Question: I've been trying to get an AVPlayerLayer to play a video that is downloaded off the internet in my app. However, despite all the help online, I can't seem to get it to work. Here's the code:
'''
import UIKit
import CoreGraphics
import AVFoundation
import XCPlayground
XCPExecutionShouldContinueIndefinitely()
var url = NSURL(string: "/Users/MyUsername/Desktop/Video.mp4")
//var url = NSURL(string: "http://download.wavetlan.com/SVV/Media/HTTP/MP4/ConvertedFiles/MediaCoder/MediaCoder_test2_1m10s_XVID_VBR_131kbps_480x320_25fps_AACLCv4_VBR_32kbps_Stereo_24000Hz.mp4")
println(url.absoluteString)
var exists = NSFileManager.defaultManager().fileExistsAtPath(url.absoluteString)
println(exists ? "true" : "false")
var playerAsset = AVURLAsset(URL: url, options: nil)
playerAsset.loadValuesAsynchronouslyForKeys(
["duration"],
completionHandler: {
var error: NSError?
switch playerAsset.statusOfValueForKey("duration", error: &error) {
case AVKeyValueStatus.Loaded:
println("Duration: \(playerAsset.duration)")
default:
println("Failed duration")
}
})
var playerItem = AVPlayerItem(asset: playerAsset)
var player = AVPlayer(playerItem: playerItem)
var movieLayer = AVPlayerLayer(player: player)
movieLayer.backgroundColor = UIColor.redColor().CGColor
movieLayer.frame = CGRect(x: 25, y: 25, width: 100, height: 100)
movieLayer.opacity = 1.0
player.play()
var view = UIView(frame: CGRect(x: 0, y: 0, width: 150, height: 150))
view.layer.addSublayer(movieLayer)
XCPShowView("Movie View", view)
'''
This is the output:

The file exists (which is proved on line 12), but it doesn't seem to load the video properly (as seen on line 15).
The odd thing is that it works perfectly if you give it a remote URL. (To see that, comment out the first line and uncomment the second.)
If someone could help me, that'd be great.
Thanks!
Sorry, streaming the video doesn't work in a playground, if you're trying to run it. You'll have to put it inside an app and run it in the simulator.
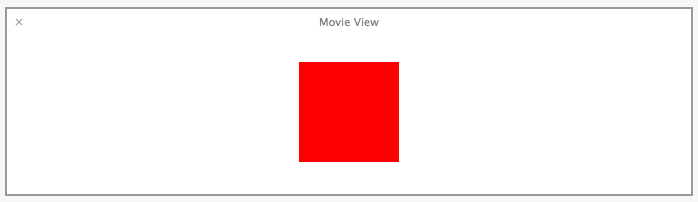
Answer: Make sure that the file version of the URL has "file://" in front of it. Try the code below:
'''
var url = NSURL(string: "file://Users/MyUsername/Desktop/Video.mp4")
'''